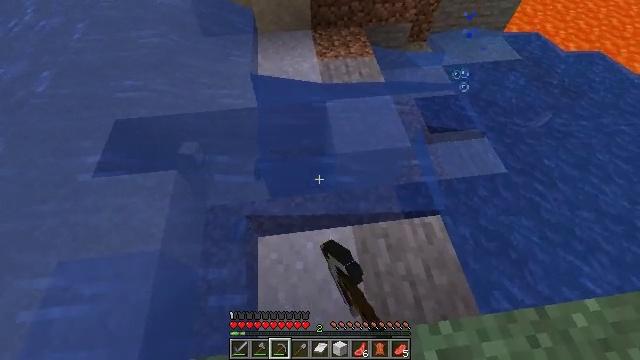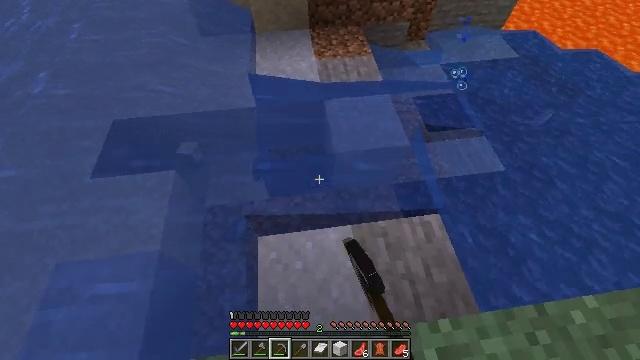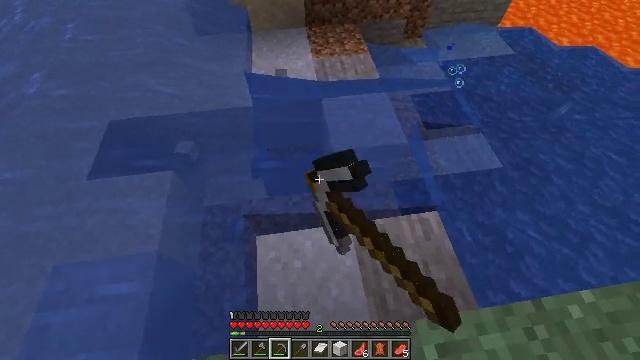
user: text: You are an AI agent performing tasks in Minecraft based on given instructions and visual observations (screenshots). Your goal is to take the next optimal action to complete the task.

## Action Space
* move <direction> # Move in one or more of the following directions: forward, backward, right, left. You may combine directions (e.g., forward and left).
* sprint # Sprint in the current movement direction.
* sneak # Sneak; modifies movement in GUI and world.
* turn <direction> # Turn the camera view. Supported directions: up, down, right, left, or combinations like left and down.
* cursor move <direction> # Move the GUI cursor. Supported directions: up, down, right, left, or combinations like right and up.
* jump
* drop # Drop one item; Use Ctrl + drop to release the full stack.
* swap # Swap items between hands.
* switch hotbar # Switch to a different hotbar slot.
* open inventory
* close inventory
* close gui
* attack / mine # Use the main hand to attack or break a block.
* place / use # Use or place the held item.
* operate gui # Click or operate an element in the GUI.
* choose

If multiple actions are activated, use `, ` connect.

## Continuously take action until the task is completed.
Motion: motion action
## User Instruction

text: Dig up clay found underwater.
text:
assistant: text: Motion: attack / mine
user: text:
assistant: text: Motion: attack / mine
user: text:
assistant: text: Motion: attack / mine